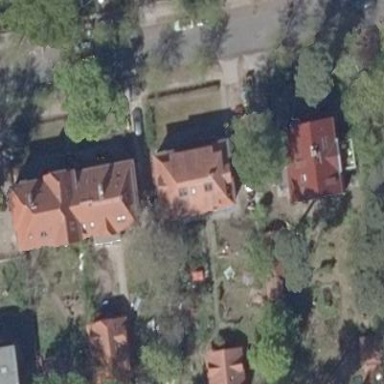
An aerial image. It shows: Residential building with mansard roof.